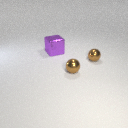
small brown metal sphere behind small brown metal sphere